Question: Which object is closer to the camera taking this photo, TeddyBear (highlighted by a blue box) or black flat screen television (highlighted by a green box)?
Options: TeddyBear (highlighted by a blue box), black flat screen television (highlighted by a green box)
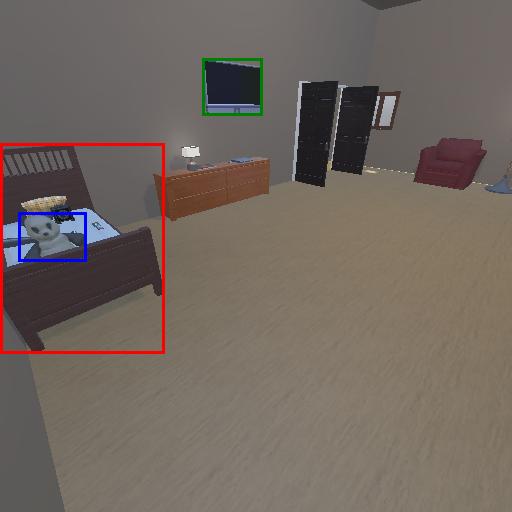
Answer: TeddyBear (highlighted by a blue box)